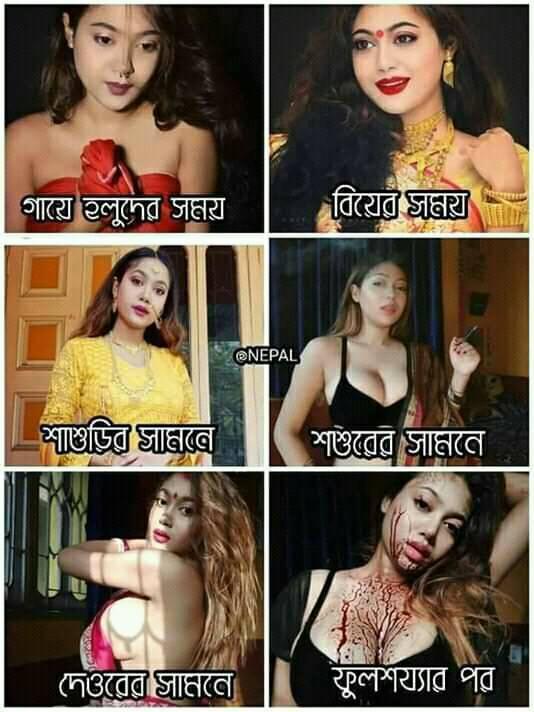
Caption: গায়ে হলুদের সময়    বিয়ের সময়    শাশুড়ির সামনে   শশুরের সামনে  দেওরের সামনে   ফুলশয্যার পর
Label: hate